Aerial crown-view tile of a tropical tree (Barro Colorado Island, Panama), acquired 20240918:
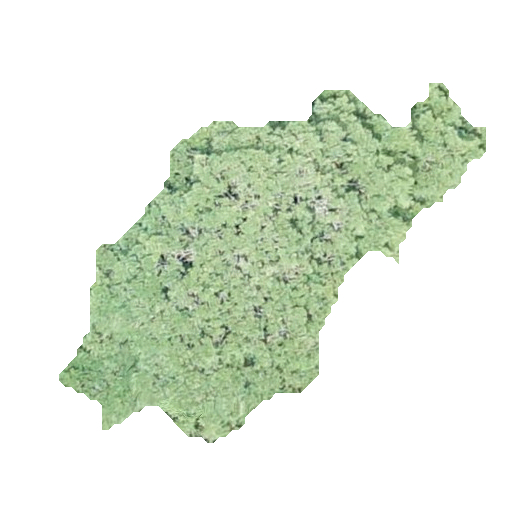
Species: Virola surinamensis
GBIF accepted scientific name: Virola surinamensis
Crown area: 123.715 m²